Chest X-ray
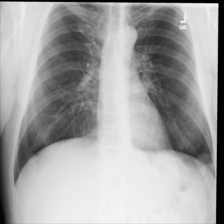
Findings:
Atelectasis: negative
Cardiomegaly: negative
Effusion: negative
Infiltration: negative
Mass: positive
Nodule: negative
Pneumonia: negative
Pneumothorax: negative
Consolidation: negative
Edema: negative
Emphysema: negative
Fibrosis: negative
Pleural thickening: negative
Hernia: negative